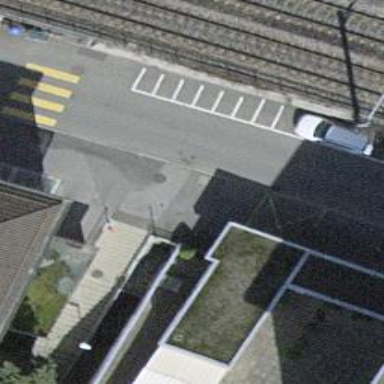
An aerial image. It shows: Stone slabs steps along the road.